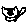
Label: cat